Interaction volume radius: 5 \u00c5
Interaction volume height: 20 \u00c5
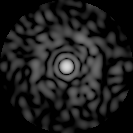
Disorder parameter: 0.8319